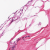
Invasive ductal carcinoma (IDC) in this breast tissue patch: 0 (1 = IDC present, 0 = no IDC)